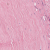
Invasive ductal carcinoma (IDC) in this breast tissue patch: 0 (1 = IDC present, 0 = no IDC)